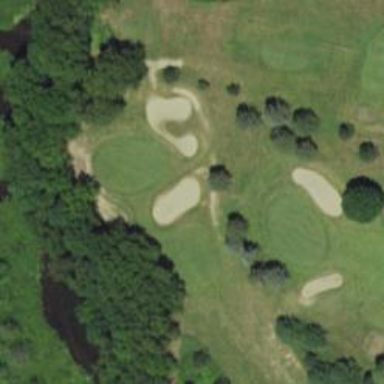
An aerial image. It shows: Scenic golf fairway.